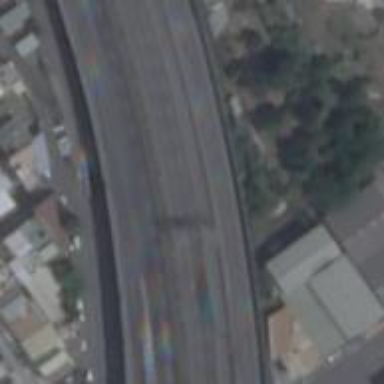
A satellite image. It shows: Motorway link.